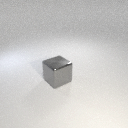
large gray metal cube